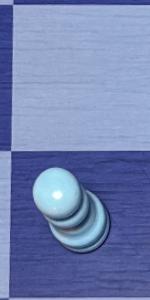
Label: Pawn_White